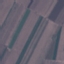
Land use / land cover class: AnnualCrop